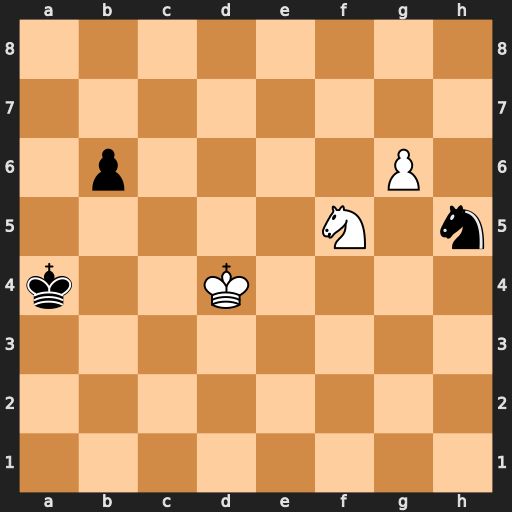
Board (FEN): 8/8/1p4P1/5N1n/k2K4/8/8/8
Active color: w
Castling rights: -
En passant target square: -
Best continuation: Ke5 Kb4 Ng3 Nxg3 g7